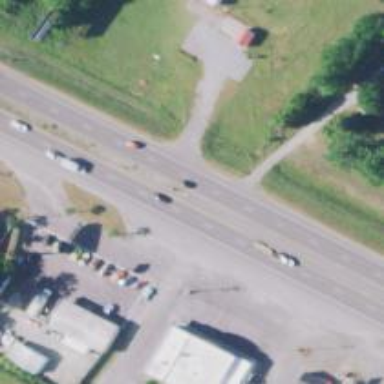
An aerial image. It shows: Trunk highway.